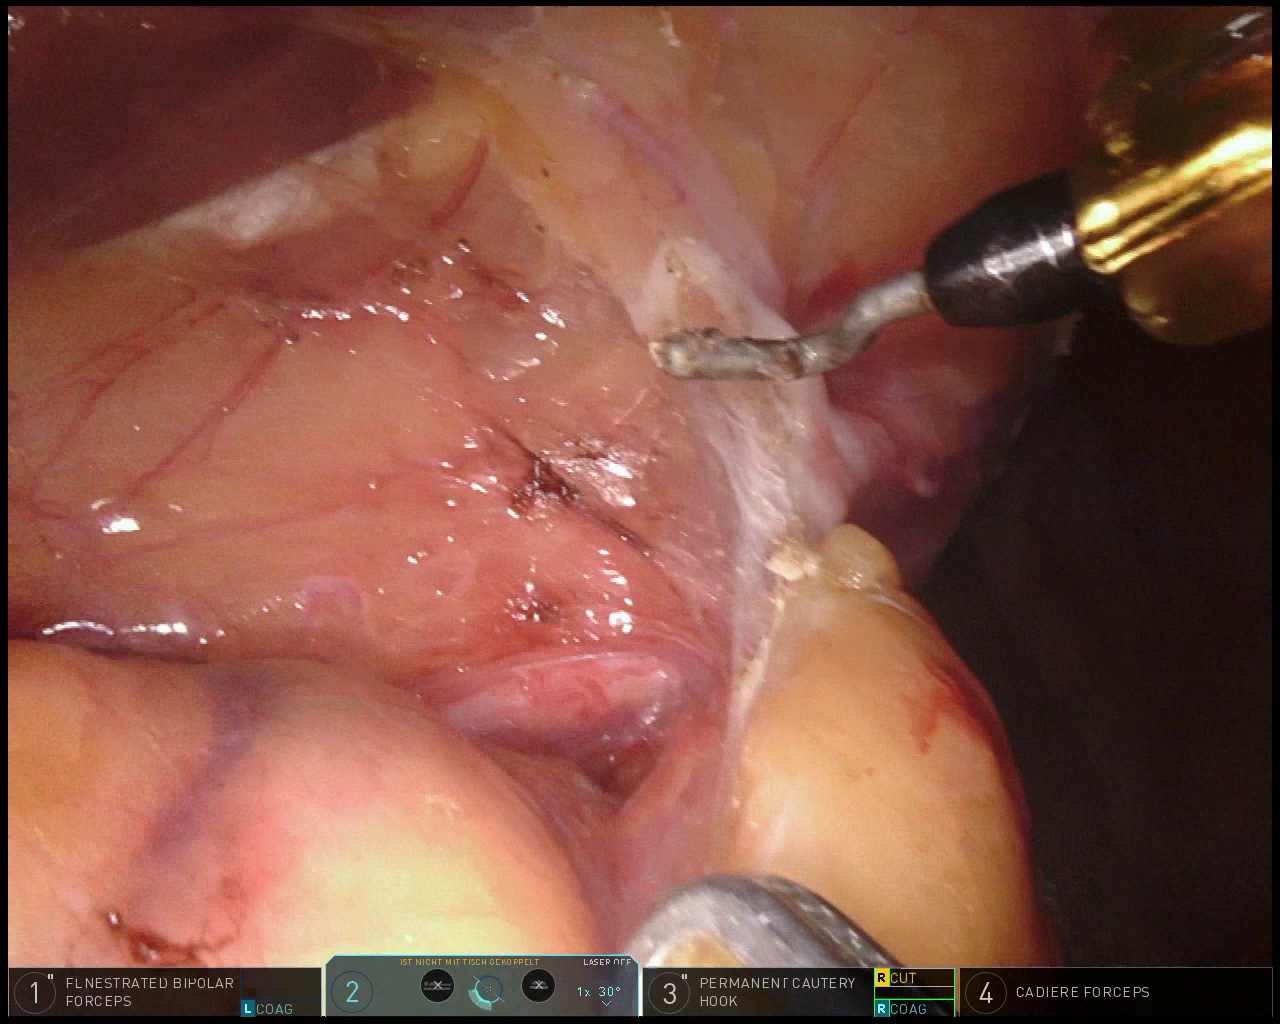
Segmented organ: ureter
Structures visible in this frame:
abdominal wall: no
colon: yes
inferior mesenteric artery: no
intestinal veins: no
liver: no
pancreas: no
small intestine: no
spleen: no
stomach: no
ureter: yes
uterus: no
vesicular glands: no